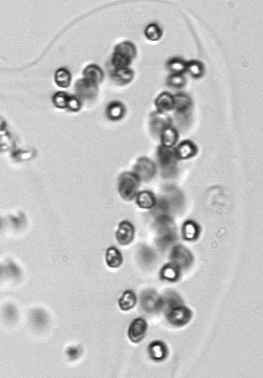
Label: Phaeocystis